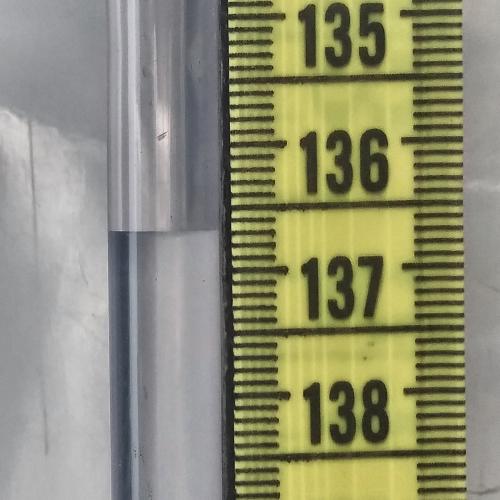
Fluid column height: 136.7 cm